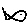
Label: fish